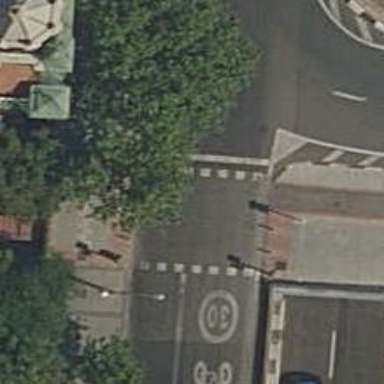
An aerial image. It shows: Zebra crossing with traffic signals.